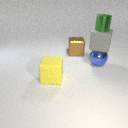
large gray rubber cube above large blue metal sphere